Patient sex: M
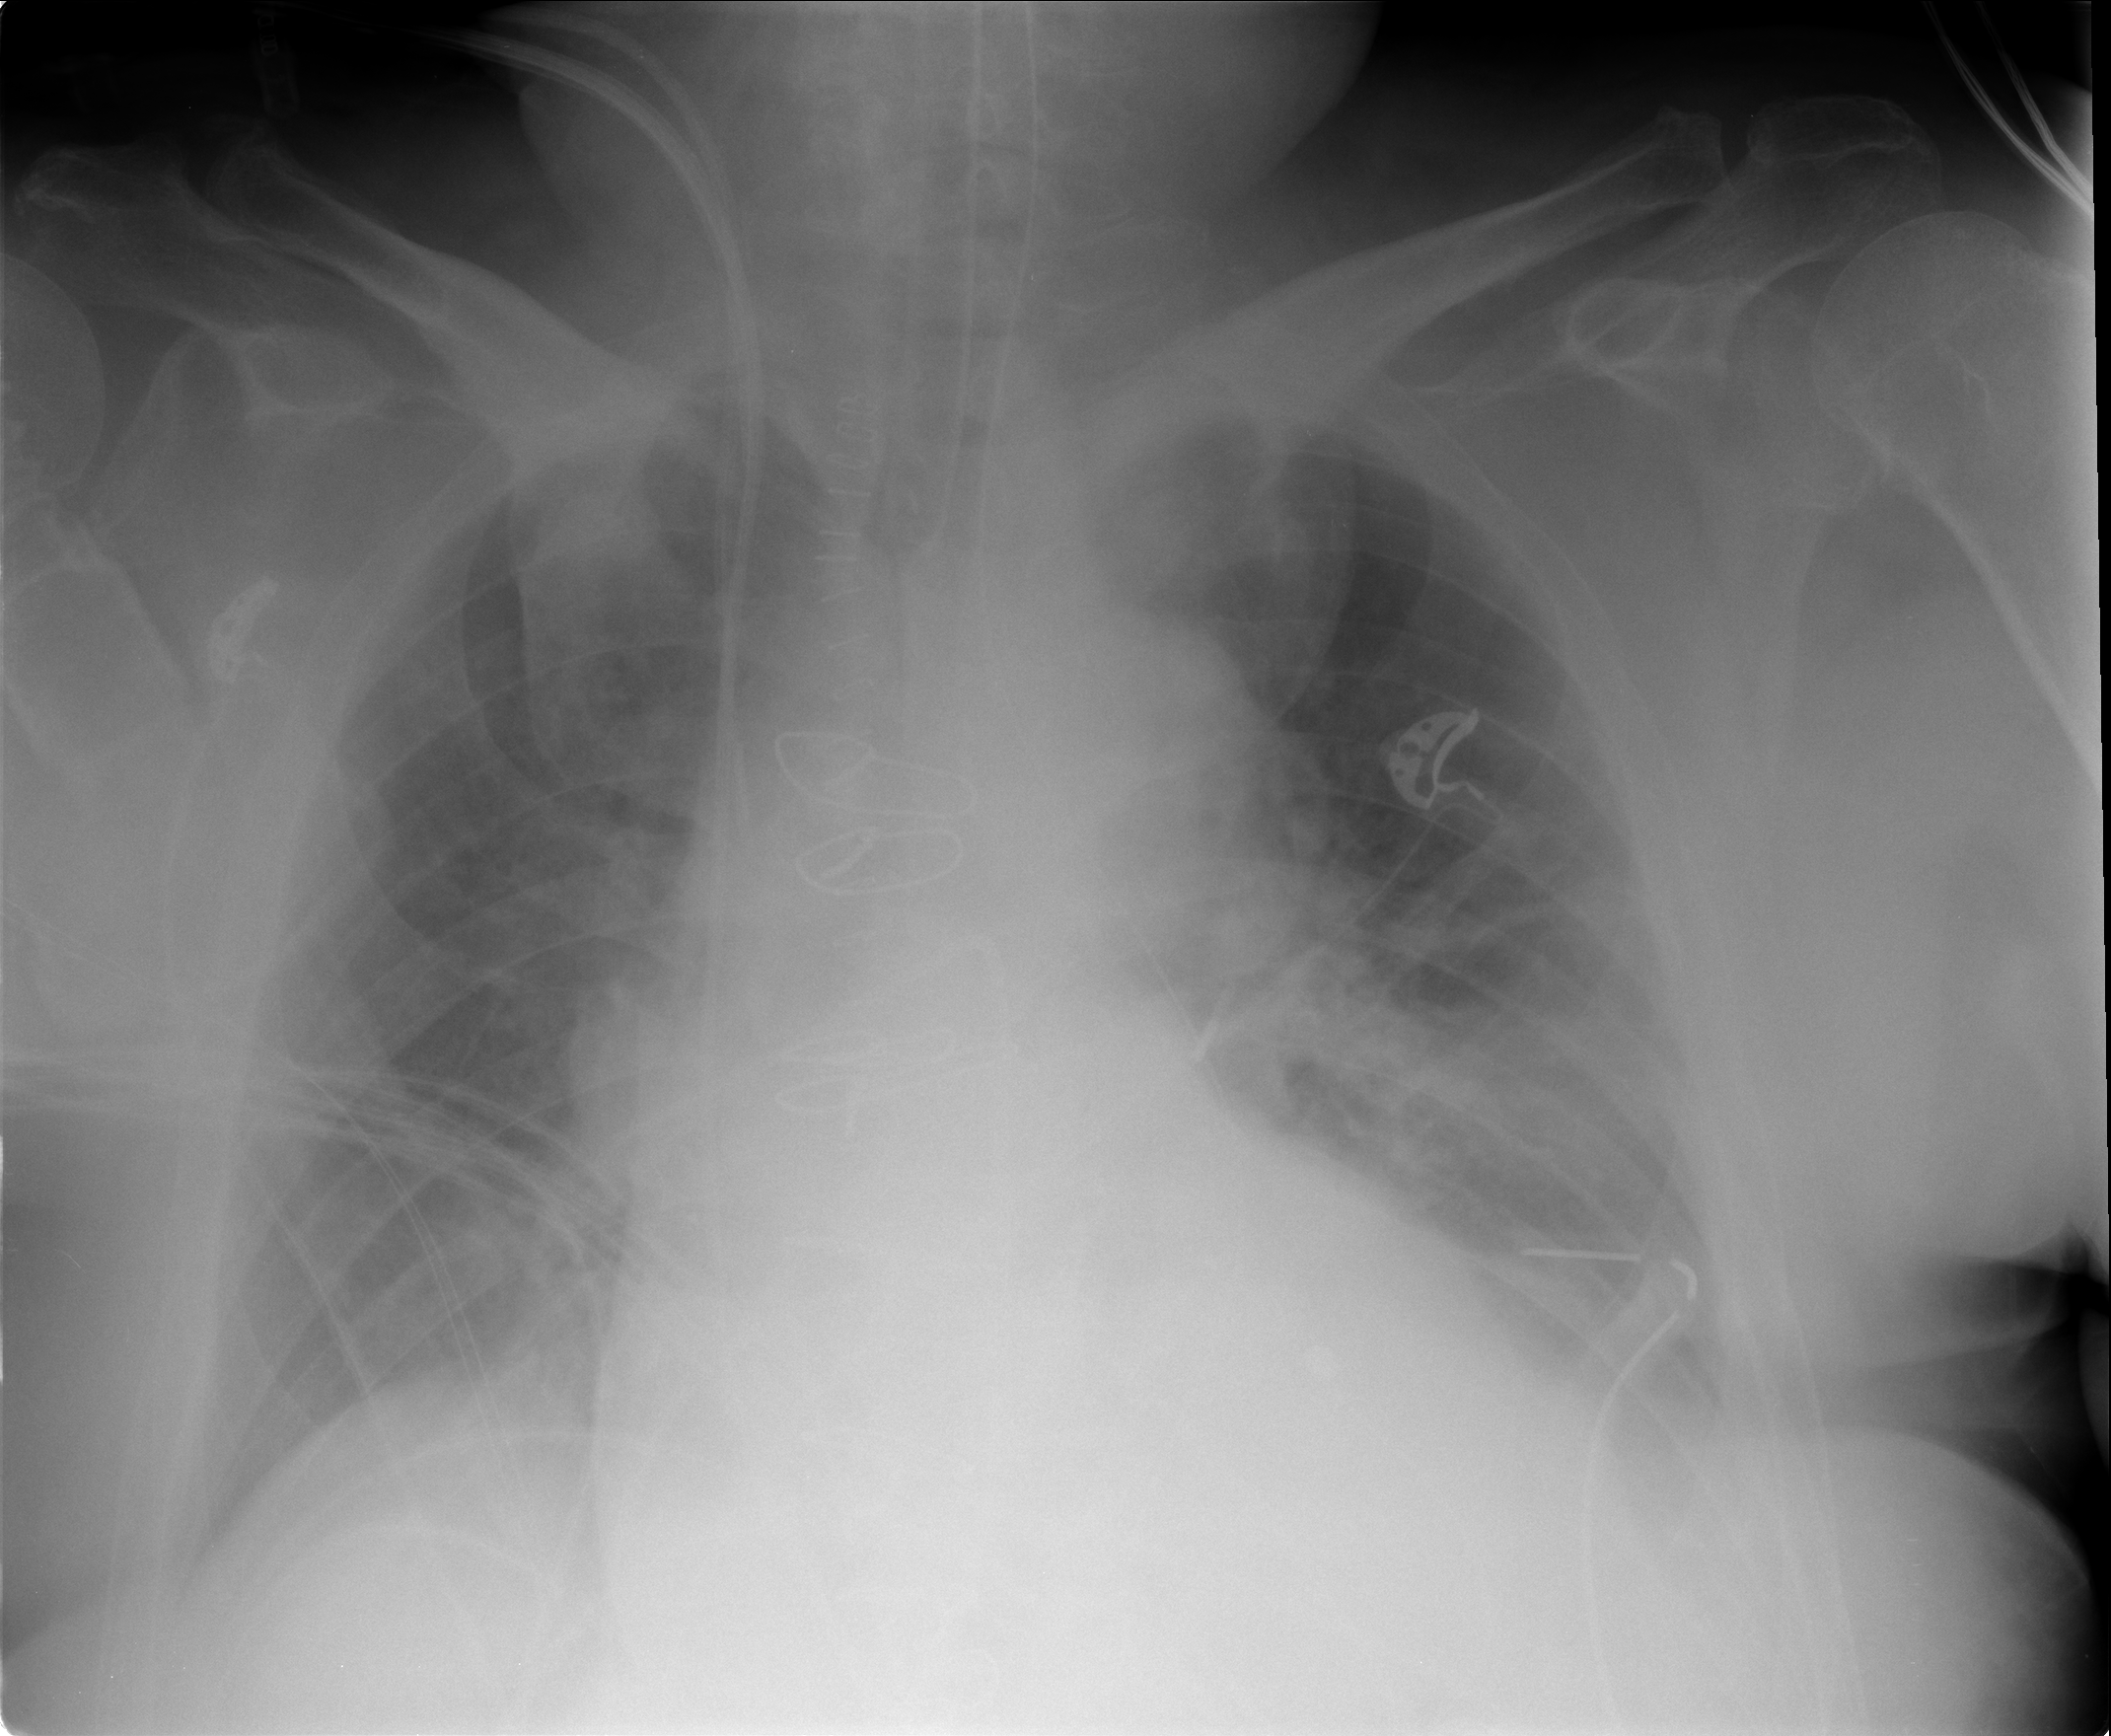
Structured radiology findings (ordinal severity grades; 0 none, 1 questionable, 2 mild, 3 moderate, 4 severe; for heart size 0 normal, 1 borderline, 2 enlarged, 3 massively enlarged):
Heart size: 2
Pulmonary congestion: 2
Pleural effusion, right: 2
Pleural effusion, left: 2
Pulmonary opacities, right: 1
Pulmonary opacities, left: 2
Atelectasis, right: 2
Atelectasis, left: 2